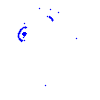
Particle: proton